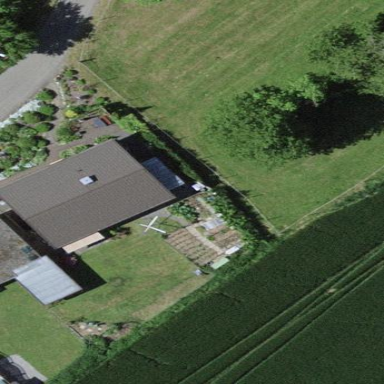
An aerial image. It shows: Simple house.